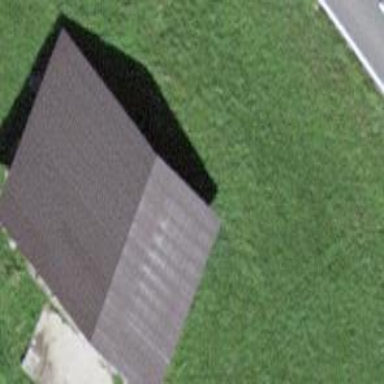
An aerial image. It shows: Rural barn.